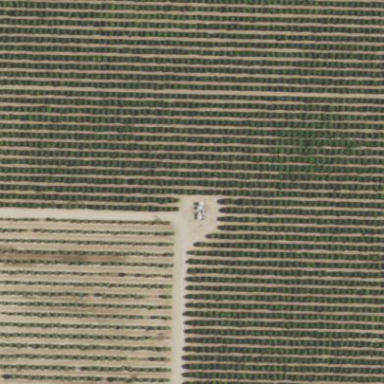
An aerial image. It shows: Vineyard.